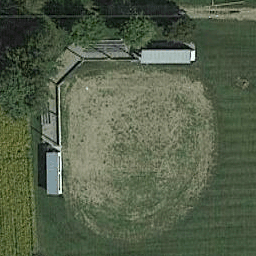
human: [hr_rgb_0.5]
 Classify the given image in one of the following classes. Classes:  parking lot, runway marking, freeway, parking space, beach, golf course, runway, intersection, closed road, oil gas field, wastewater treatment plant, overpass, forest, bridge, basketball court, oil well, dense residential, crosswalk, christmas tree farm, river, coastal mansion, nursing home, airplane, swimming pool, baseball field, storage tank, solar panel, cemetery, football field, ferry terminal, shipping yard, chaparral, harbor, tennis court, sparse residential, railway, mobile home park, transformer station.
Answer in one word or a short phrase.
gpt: baseball field